Question: I have the following code.
'''
Label(pop, text = "Timesheet does not exist.").grid(row = 0)
Label(pop, text = "Create Time sheet?").grid(row = 2, column = 0)
y = Button(pop, text = "Yes").grid(row = 3, column = 1)
n = Button(pop, text = "No").grid(row = 3, column = 0)
'''
There's an odd space before the second label.
Anyone have an explanation/solution for this?
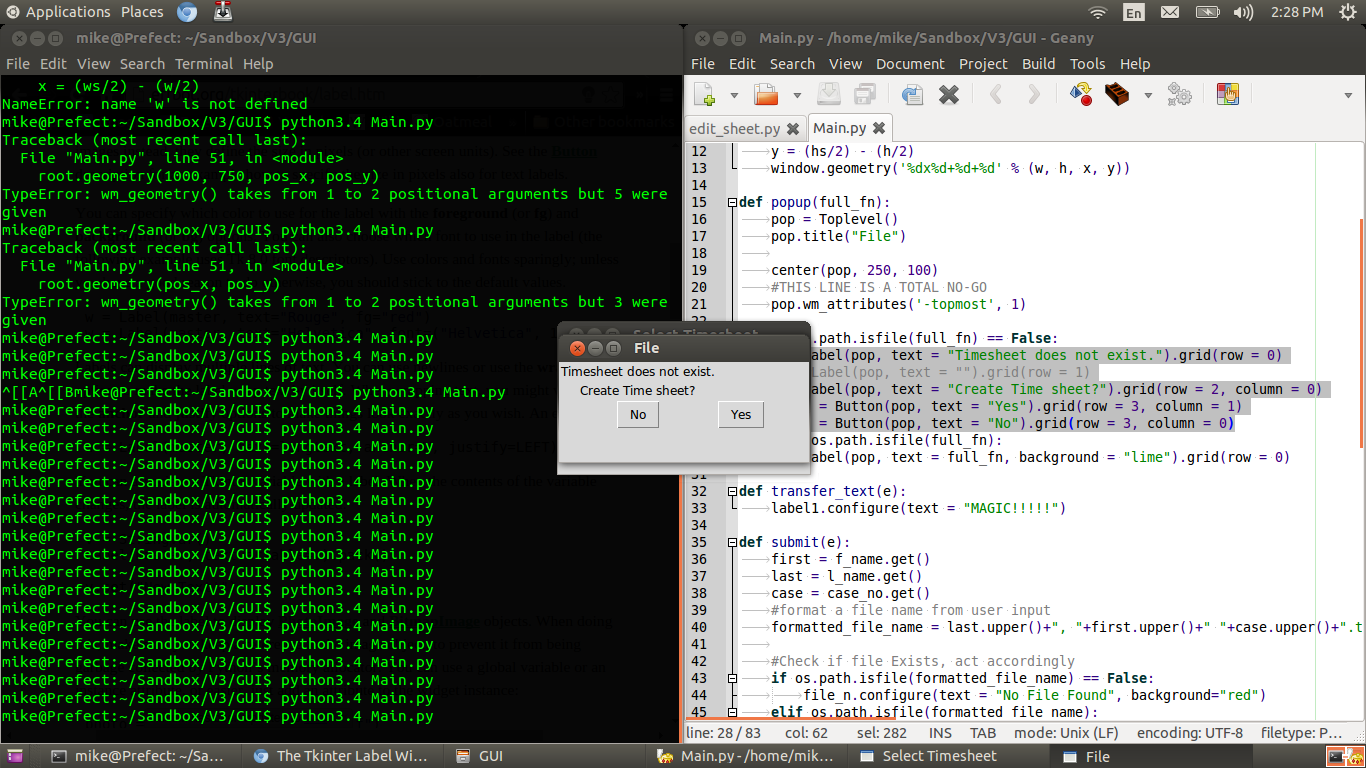
Answer: There is nothing strange in there: the second button is in column 1, as you ordered it - while the other button, and the first two labels are on column 0. Column 1 should be to the left of column 0.
Use 'colspan=2' as options to the construction of the 'Label' objects, so that the phrases use both columns, and your second button does not show to the right of both.
Otherwise, just use the 'pack' layout manager instead of grid - since you don't seen to want a table like structure in small dialogs like this.